Question: I need to change the action for the default Human resources menu.
when I am clicking on the "human Resources Menu" it is going to Employee menu on left side, but I need to go to leave requests directly. how can I do that?
some one suggested me change sequence number but I did not know how to do that, please help me to do this.
see the following picture to see in detail.

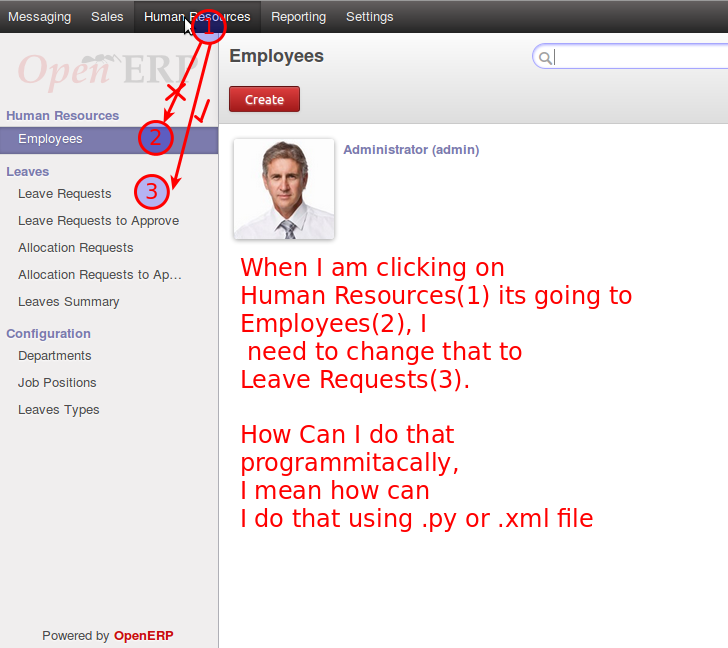
Answer: You need to change in two file and replace with below tag given.
- '''
<menuitem id="menu_hr_main" parent="menu_hr_root" name="Human Resources" sequence="20"/>
'''
- '''
<menuitem name="Leaves" parent="hr.menu_hr_root" id="menu_open_ask_holidays" sequence="0"/>
'''
Hope this will give you as your require output.